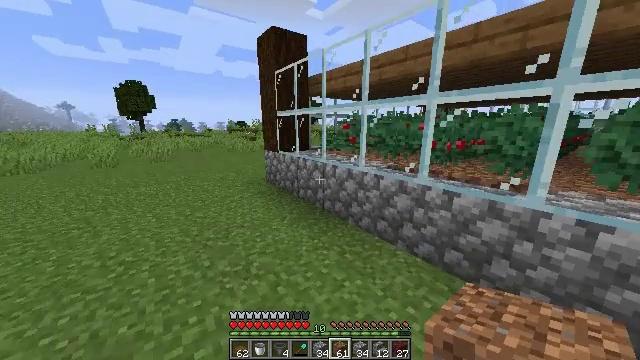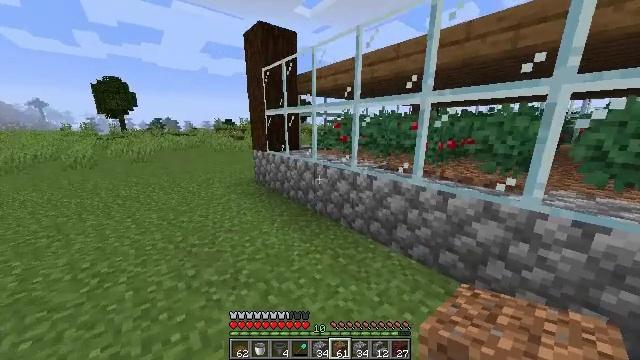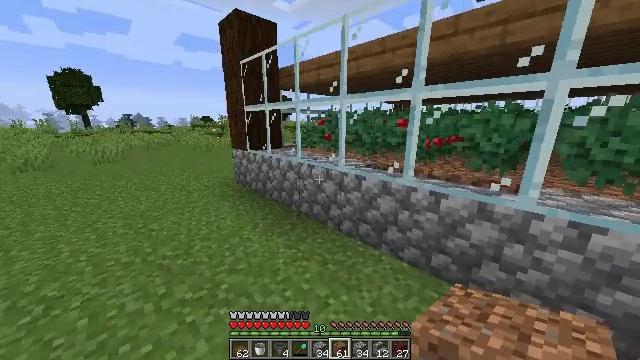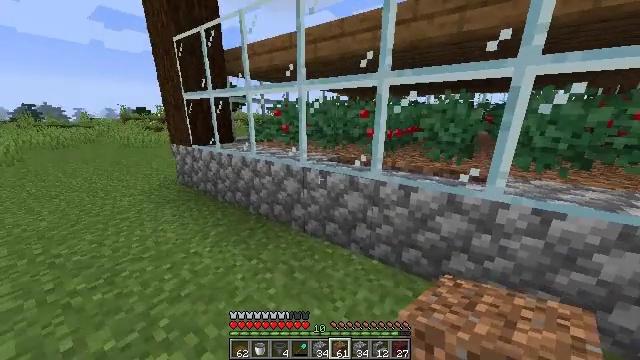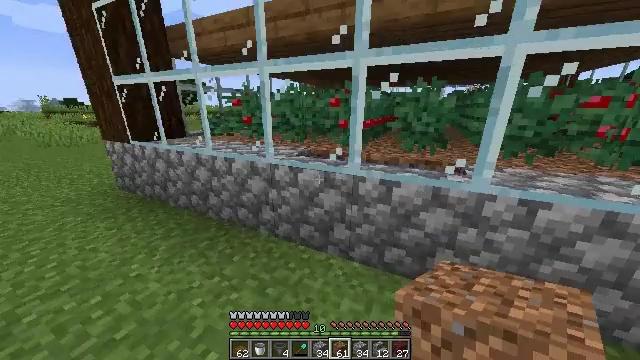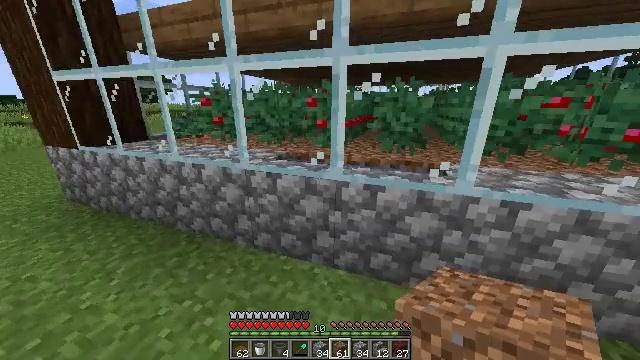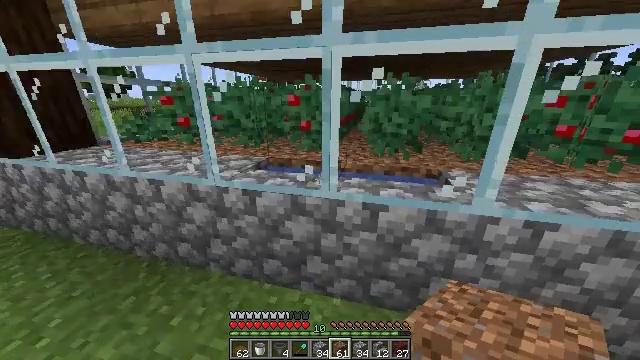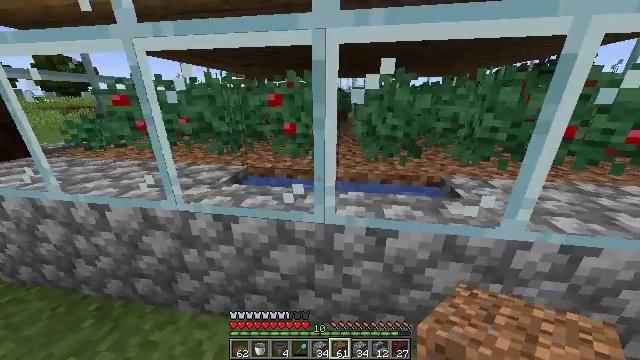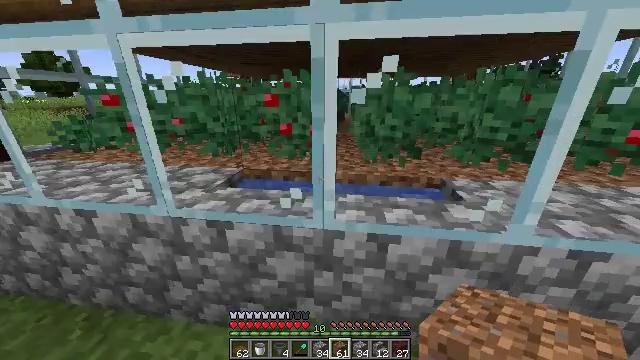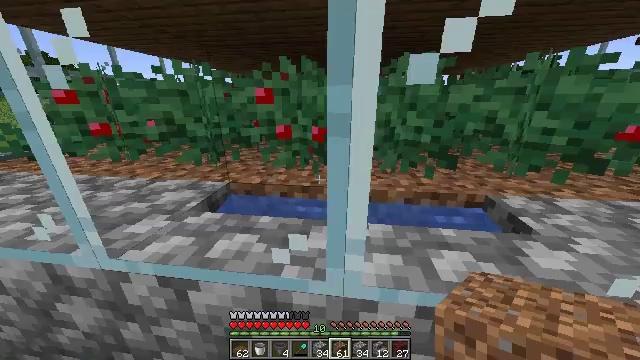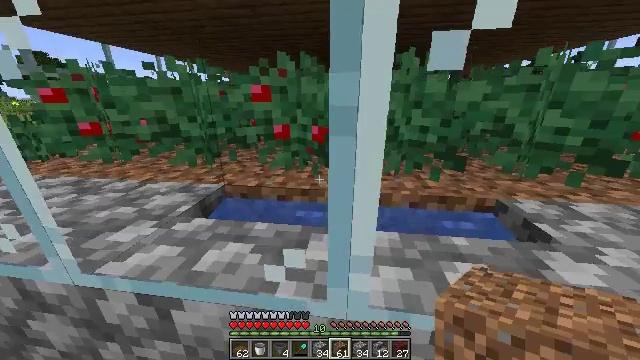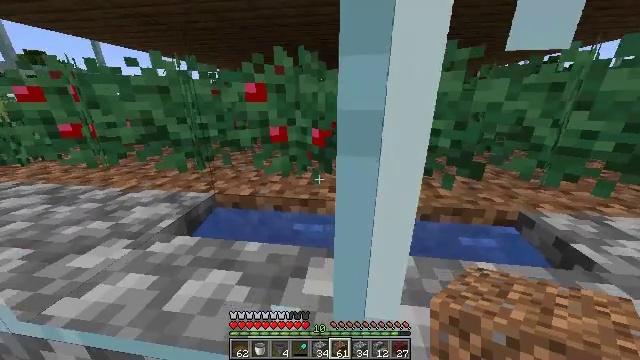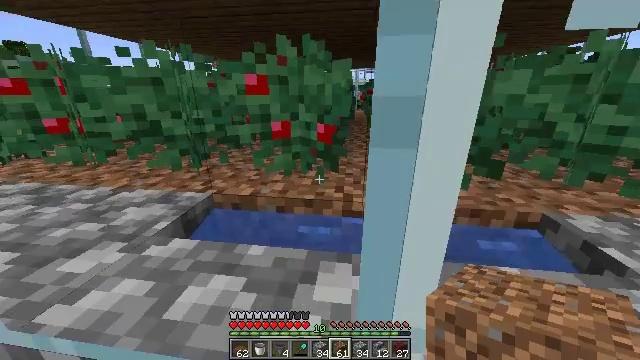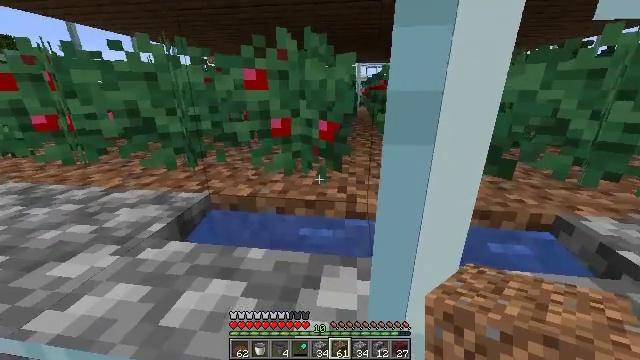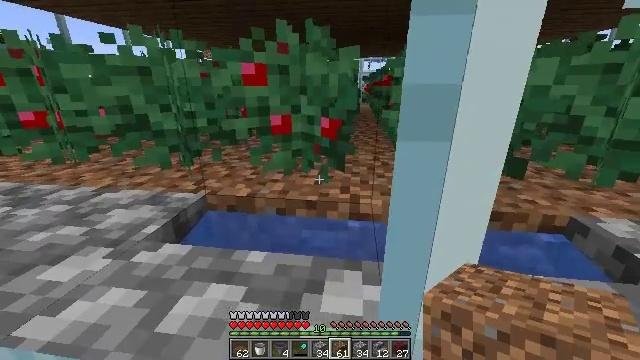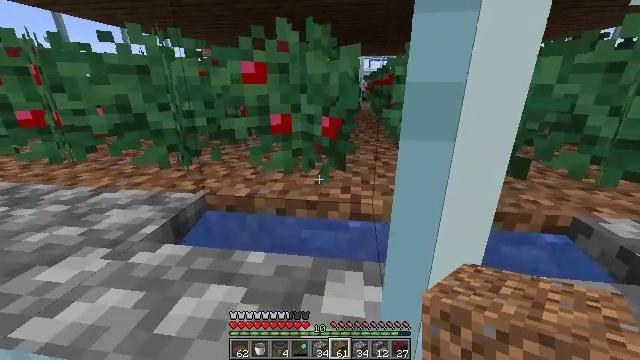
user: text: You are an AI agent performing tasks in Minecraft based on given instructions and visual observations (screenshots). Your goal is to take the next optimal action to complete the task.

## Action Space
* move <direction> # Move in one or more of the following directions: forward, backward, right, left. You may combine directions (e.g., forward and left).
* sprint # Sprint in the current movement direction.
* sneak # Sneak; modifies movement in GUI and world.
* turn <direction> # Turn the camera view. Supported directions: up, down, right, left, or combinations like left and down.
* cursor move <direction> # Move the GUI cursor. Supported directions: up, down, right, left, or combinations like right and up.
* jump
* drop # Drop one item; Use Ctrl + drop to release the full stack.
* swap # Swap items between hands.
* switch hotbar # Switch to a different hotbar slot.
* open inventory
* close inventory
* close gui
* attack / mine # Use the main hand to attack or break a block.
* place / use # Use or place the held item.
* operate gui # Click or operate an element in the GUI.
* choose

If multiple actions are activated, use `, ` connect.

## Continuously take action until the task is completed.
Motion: motion action
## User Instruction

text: Open the crafting table and craft a cobblestone wall.
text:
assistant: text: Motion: move forward, turn right
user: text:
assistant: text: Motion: move forward, turn right
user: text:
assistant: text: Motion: move forward, turn right and down
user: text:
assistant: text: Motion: move forward, turn right and down
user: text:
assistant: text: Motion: move forward, turn right
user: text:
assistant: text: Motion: move forward, turn right and down
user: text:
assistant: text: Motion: move forward, turn right
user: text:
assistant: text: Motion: move forward
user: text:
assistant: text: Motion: move forward
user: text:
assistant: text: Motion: move forward
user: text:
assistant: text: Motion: move forward
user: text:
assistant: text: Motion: move forward
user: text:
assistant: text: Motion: no_op
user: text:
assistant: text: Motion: no_op
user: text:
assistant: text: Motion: no_op
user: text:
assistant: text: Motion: no_op
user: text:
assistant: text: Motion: move left
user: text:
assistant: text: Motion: move left
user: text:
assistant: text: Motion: move left
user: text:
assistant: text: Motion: move left, turn right
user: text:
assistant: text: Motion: move left
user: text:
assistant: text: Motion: move left
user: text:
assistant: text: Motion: move left
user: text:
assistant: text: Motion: move left
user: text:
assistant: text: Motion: move left
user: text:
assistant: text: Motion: move left
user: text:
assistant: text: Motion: move left
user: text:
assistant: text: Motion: move left
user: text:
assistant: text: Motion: move left
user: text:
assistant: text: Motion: move left